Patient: sex F, age 38
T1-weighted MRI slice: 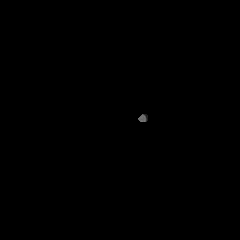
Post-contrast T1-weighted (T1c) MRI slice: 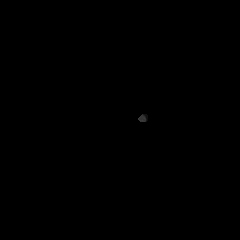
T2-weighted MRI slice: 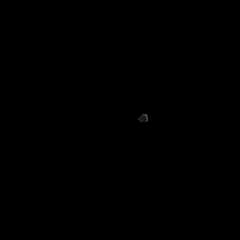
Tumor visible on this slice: no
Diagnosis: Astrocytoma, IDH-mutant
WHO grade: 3